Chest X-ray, PA view. Patient: 46 years old, sex F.
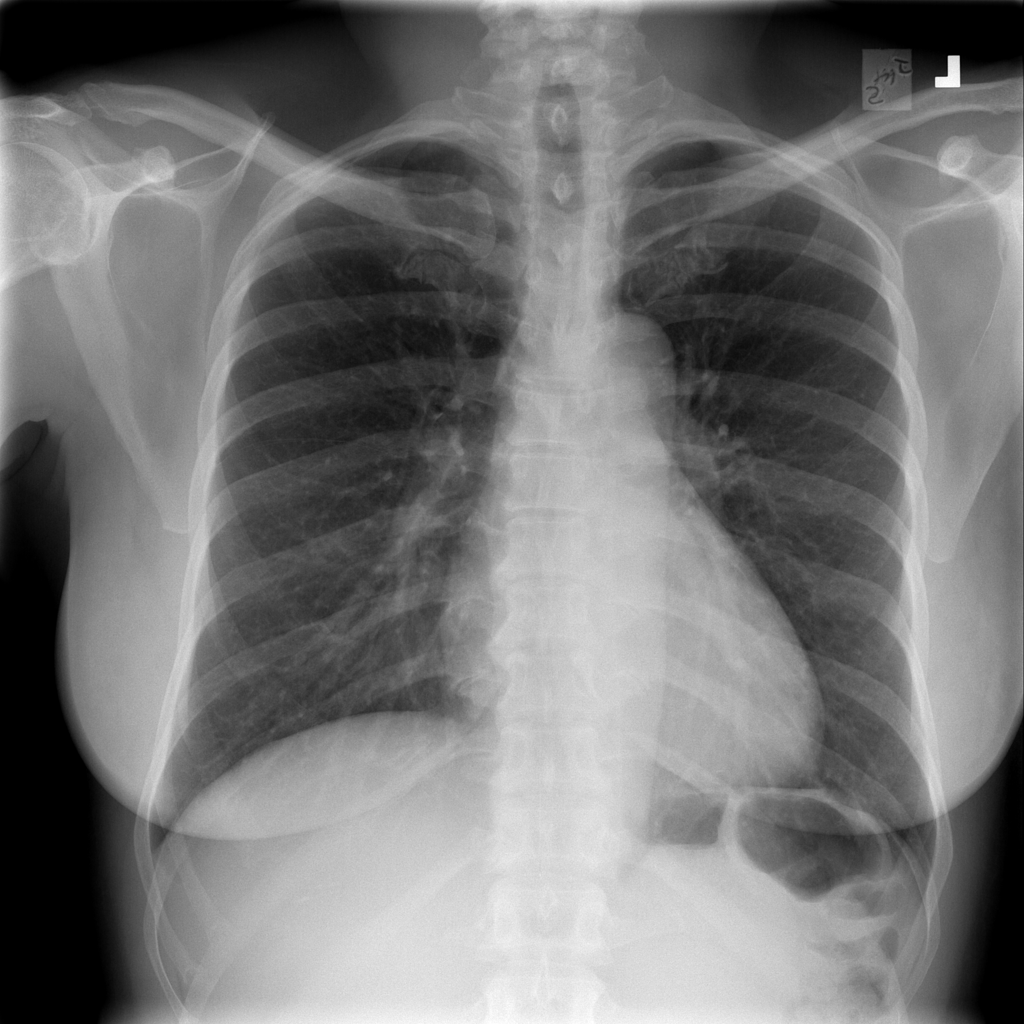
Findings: No Finding